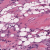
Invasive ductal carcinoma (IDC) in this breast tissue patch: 1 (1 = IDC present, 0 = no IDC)